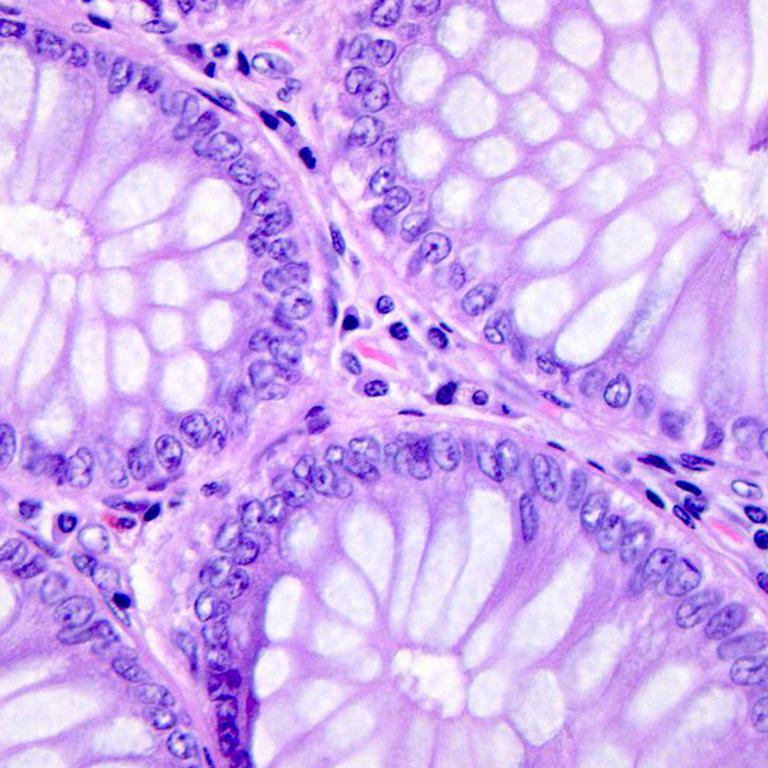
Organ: colon
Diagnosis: benign